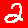
Digit: 2